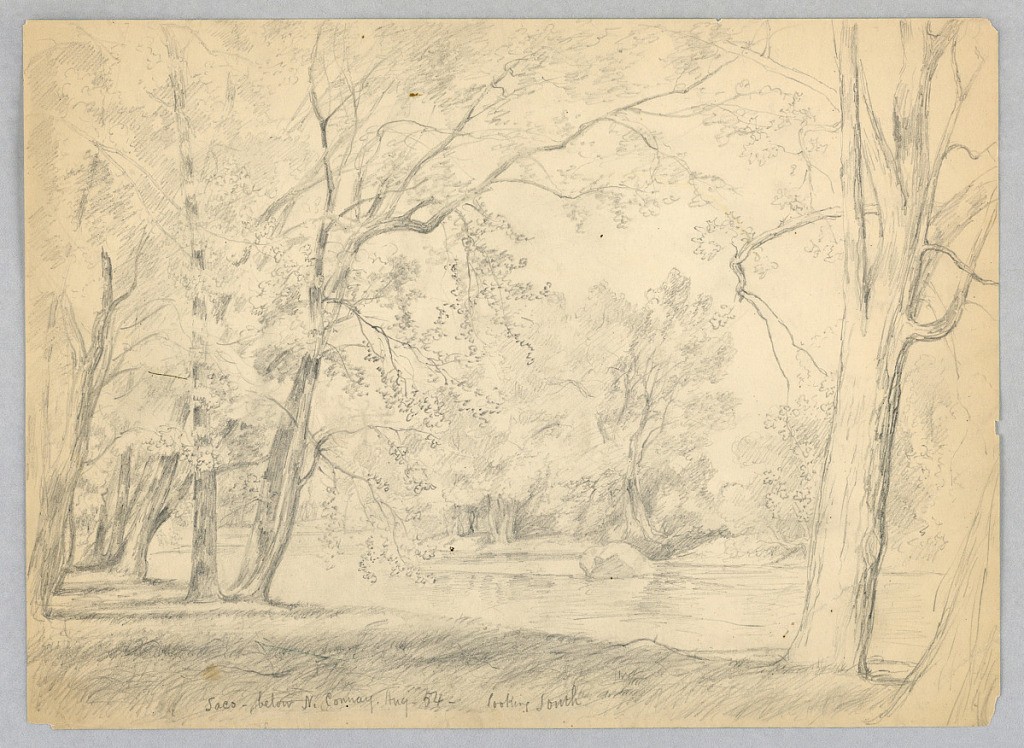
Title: Saco River, North Conway, New Hampshire
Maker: Daniel Huntington, American, 1816–1906
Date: August 1854
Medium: Graphite on paper
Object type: Drawing
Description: River stretches away to left, with bank low and grassy with trees in forreground. River curves to right in distance. Trees on opposite bank.